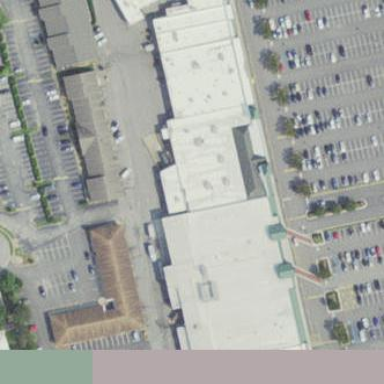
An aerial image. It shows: Supermarket.